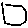
Label: hexagon